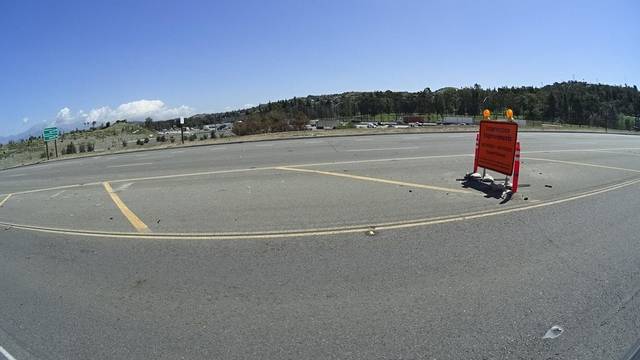
Region: United States
Coordinates: 34.012, -117.824